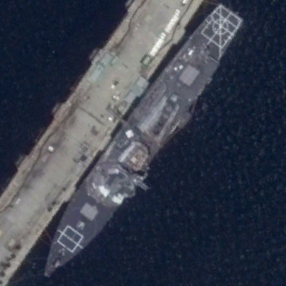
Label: destroyer